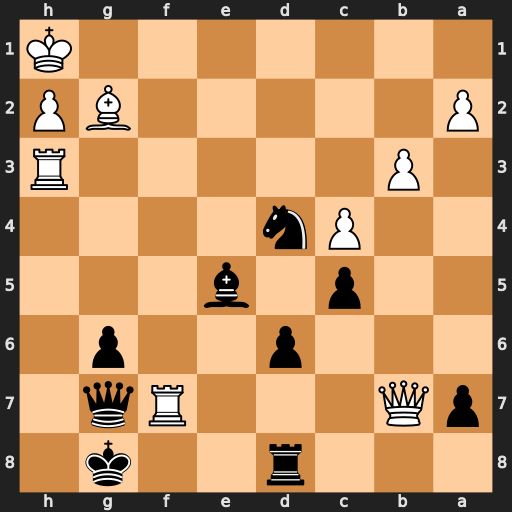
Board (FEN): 3r2k1/pQ3Rq1/3p2p1/2p1b3/2Pn4/1P5R/P5BP/7K
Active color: b
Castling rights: -
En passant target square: -
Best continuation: Qxf7 Bd5 Ne6 Bxe6 Qxe6